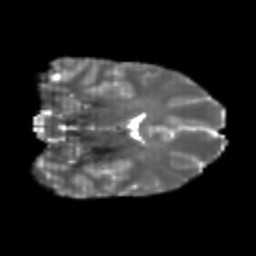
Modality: T2w
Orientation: coronal
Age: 25
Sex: female
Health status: healthy
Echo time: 0.074 s